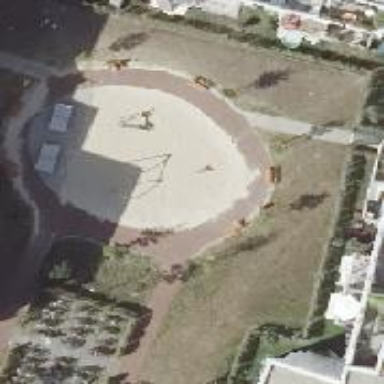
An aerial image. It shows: Playground featuring swings.